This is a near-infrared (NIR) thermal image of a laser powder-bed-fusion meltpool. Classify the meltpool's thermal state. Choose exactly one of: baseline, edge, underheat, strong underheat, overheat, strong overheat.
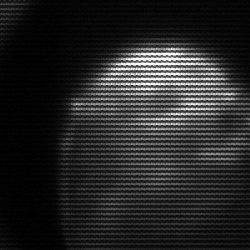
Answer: edge